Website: walmart
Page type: payment
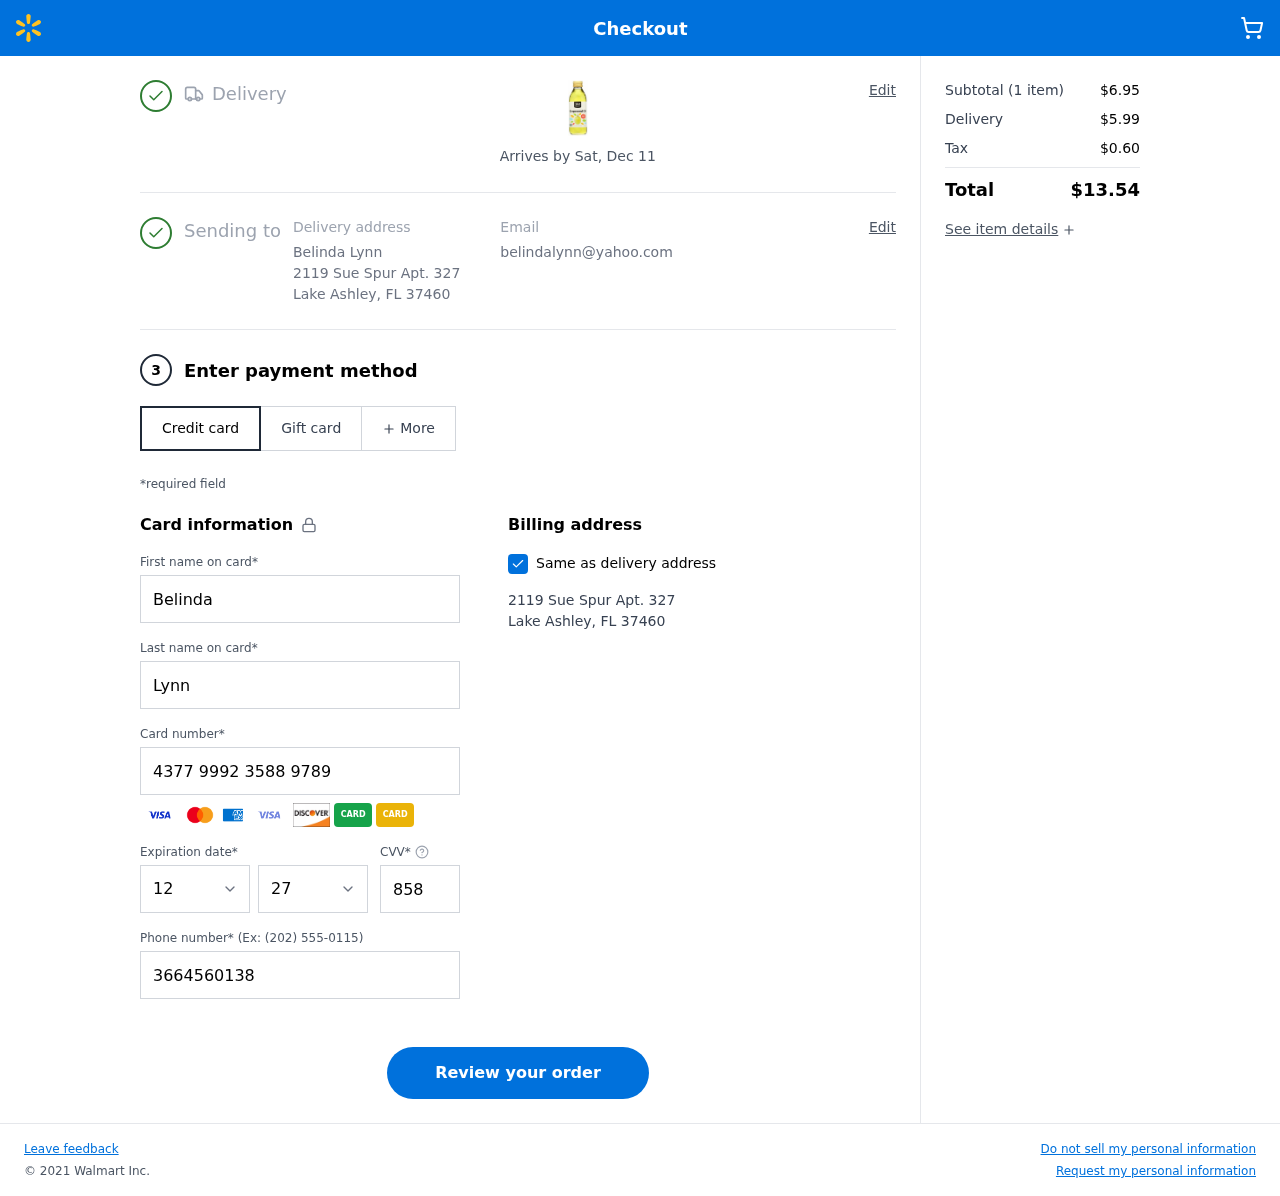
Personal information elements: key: PII_CARD_CVV
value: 858
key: PII_CARD_EXPIRY_MONTH
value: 12
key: PII_CARD_EXPIRY_YEAR
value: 27
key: PII_CARD_NUMBER
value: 4377 9992 3588 9789
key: PII_CITY
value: Lake Ashley
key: PII_EMAIL
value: belindalynn@yahoo.com
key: PII_FIRSTNAME
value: Belinda
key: PII_FULLNAME
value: Belinda Lynn
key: PII_LASTNAME
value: Lynn
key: PII_PHONE
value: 3664560138
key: PII_POSTCODE
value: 37460
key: PII_STATE_ABBR
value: FL
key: PII_STREET
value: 2119 Sue Spur Apt. 327
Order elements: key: ORDER_DELIVERY_DATE
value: Arrives by Sat, Dec 11
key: ORDER_NUM_ITEMS
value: (1 item)
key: ORDER_SUBTOTAL
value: $6.95
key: ORDER_SHIPPING_COST
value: $5.99
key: ORDER_TAX
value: $0.60
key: ORDER_TOTAL
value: $13.54